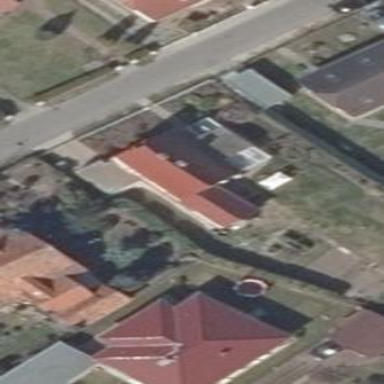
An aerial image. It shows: Detached building with gabled roof.